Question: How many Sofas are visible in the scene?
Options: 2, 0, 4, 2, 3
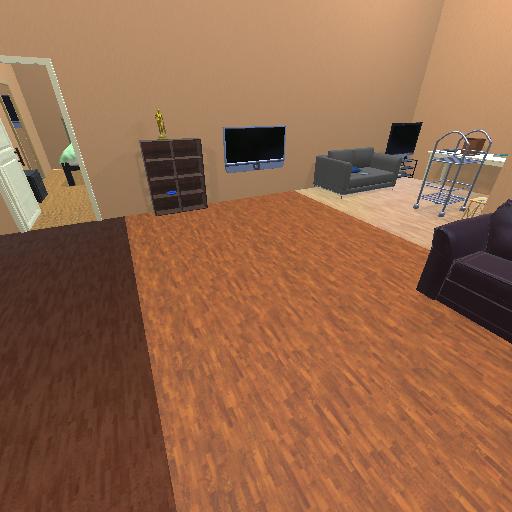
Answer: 2